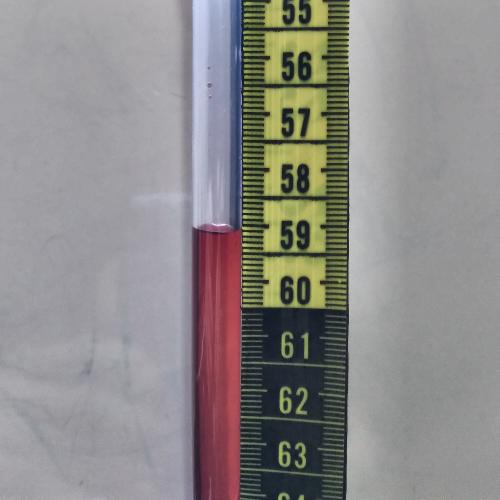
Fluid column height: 59.1 cm